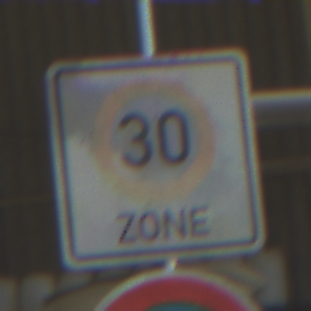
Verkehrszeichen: BeginnZone30
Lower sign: EingeschraenktesHalteverbot
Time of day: Midday
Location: Indoor (Urban)
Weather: NotSpecified
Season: NotSpecified
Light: Natural